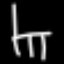
Label: chair